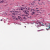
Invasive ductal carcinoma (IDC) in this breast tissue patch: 1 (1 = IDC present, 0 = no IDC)